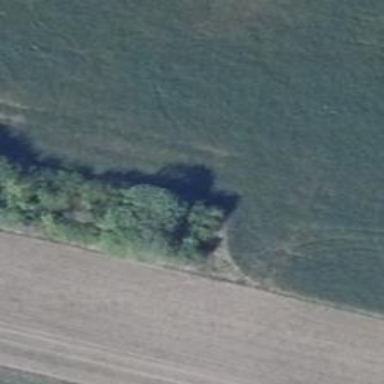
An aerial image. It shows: Row of trees in natural setting.